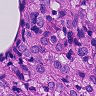
Metastatic tissue present: yes